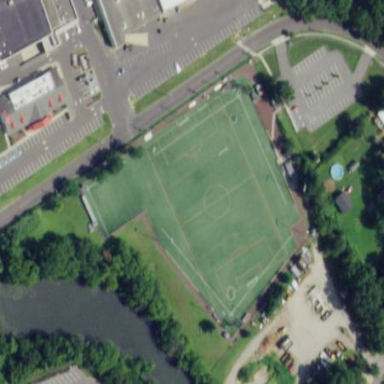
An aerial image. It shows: Soccer pitch for outdoor sports and leisure activities.